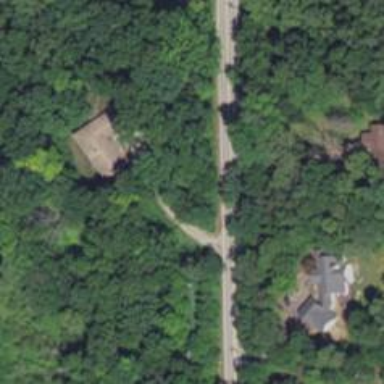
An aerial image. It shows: Driveway.